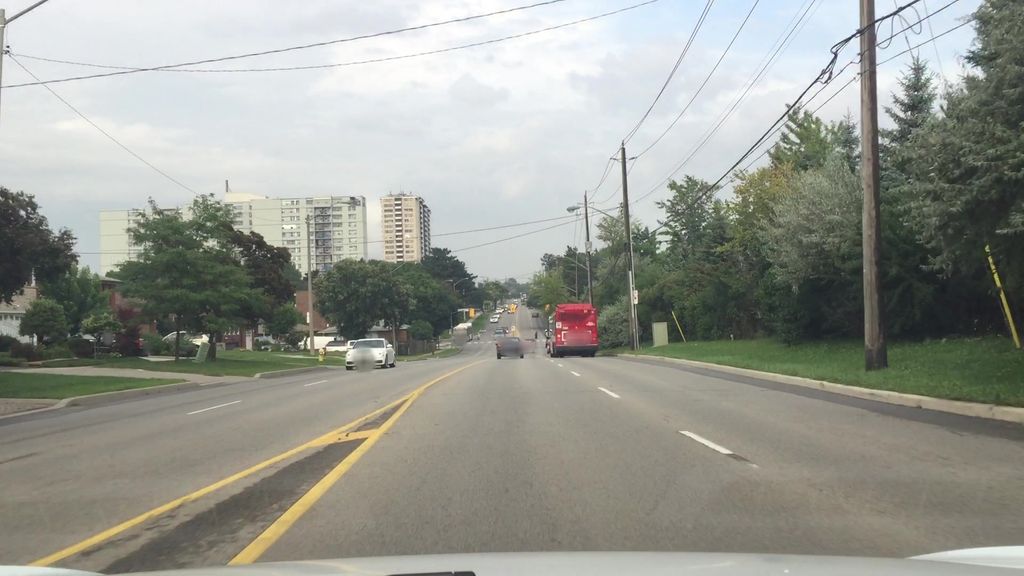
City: toronto